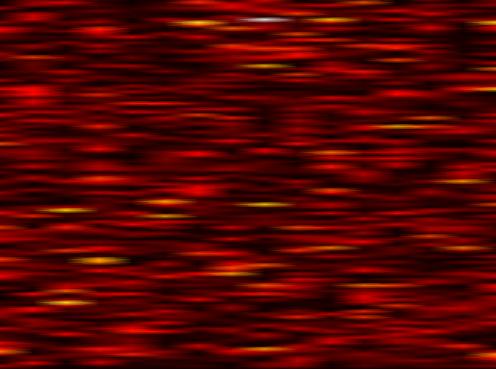
Label: FBMC